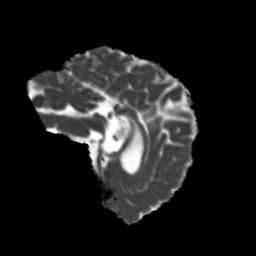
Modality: MD
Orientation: sagittal
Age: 27
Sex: female
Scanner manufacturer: siemens
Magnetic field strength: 3 T
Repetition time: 5.25 s
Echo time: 0.08 s